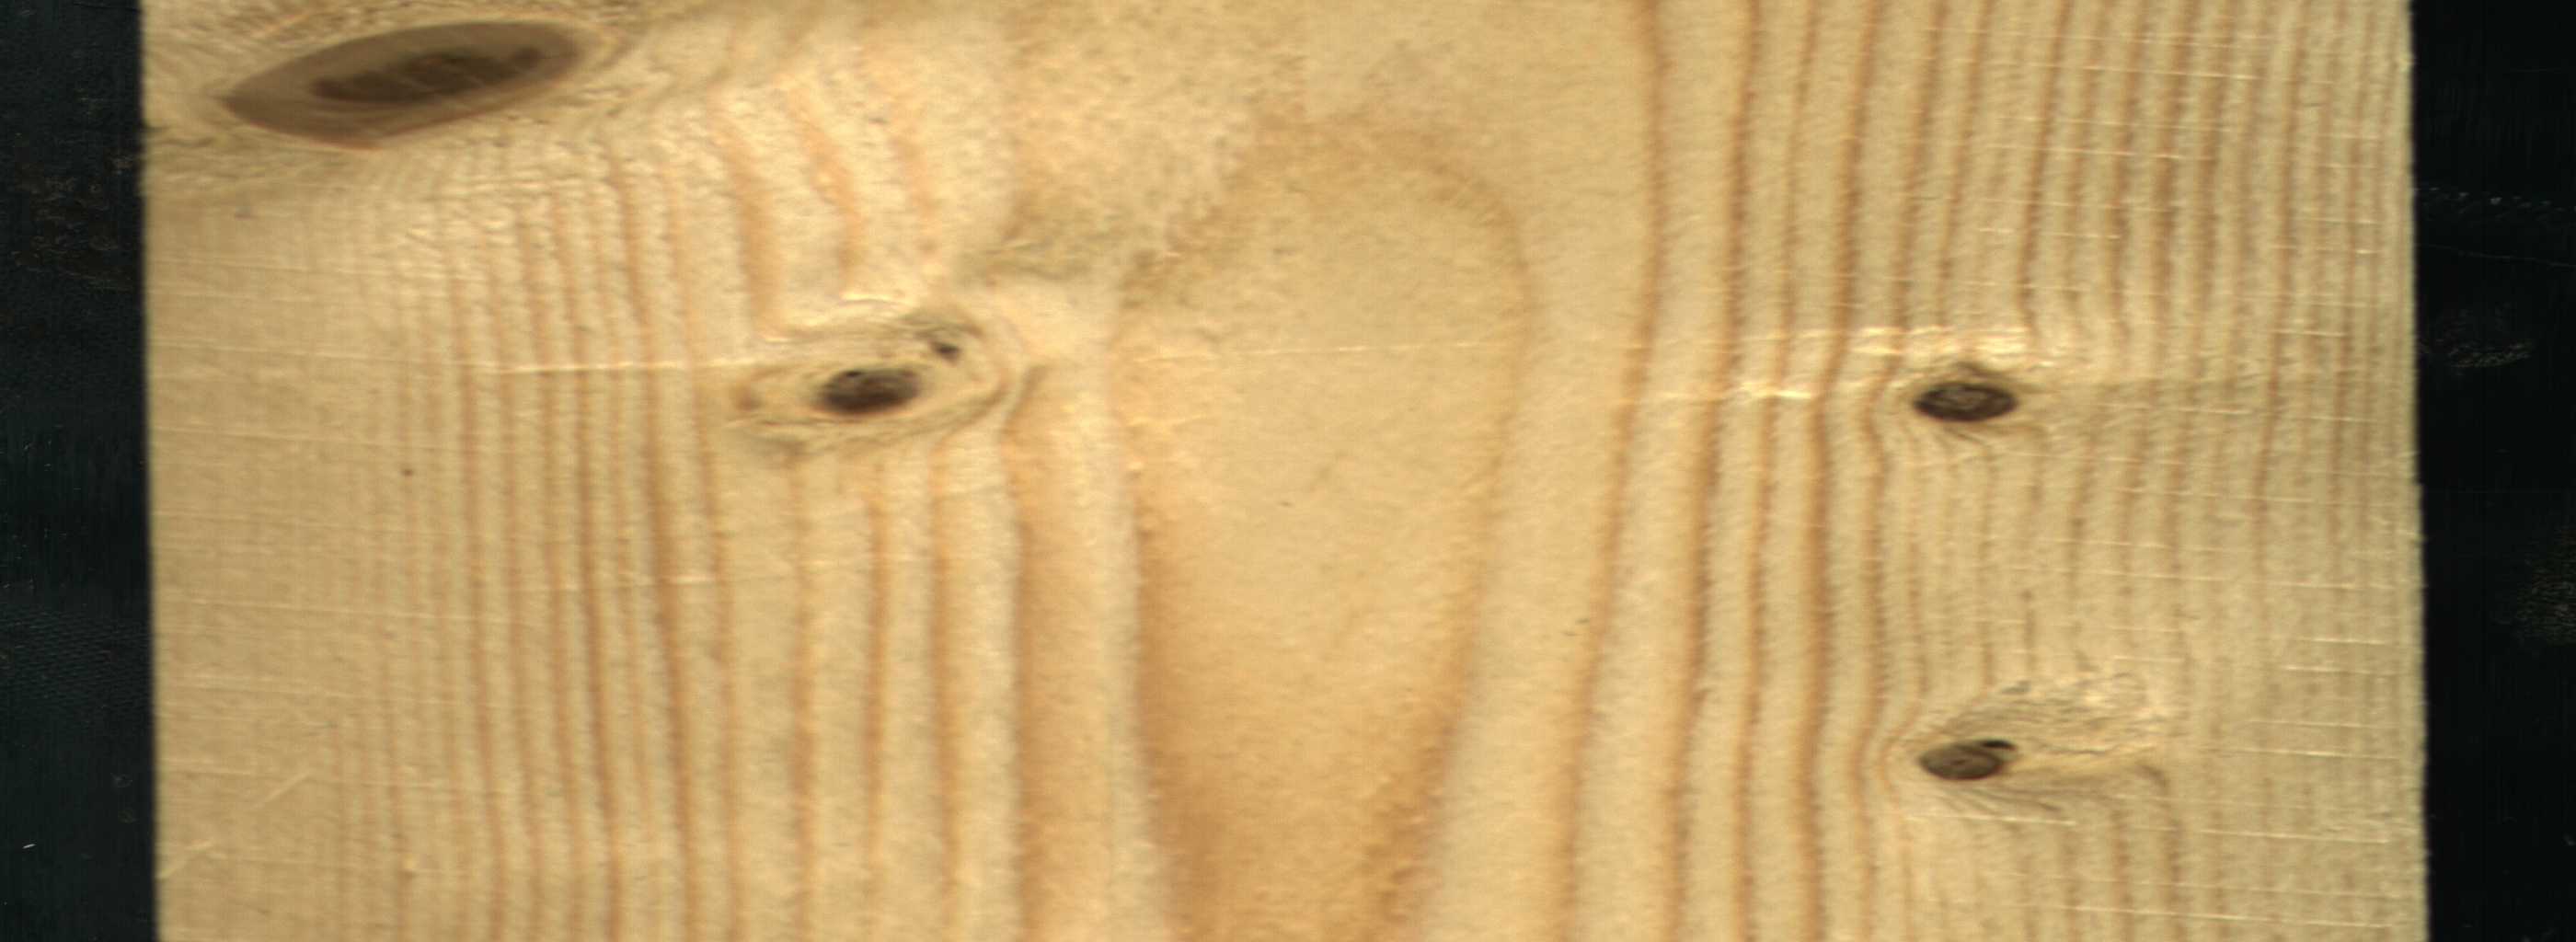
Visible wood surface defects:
Live_Knot
Live_Knot
Live_Knot
Live_Knot